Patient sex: F
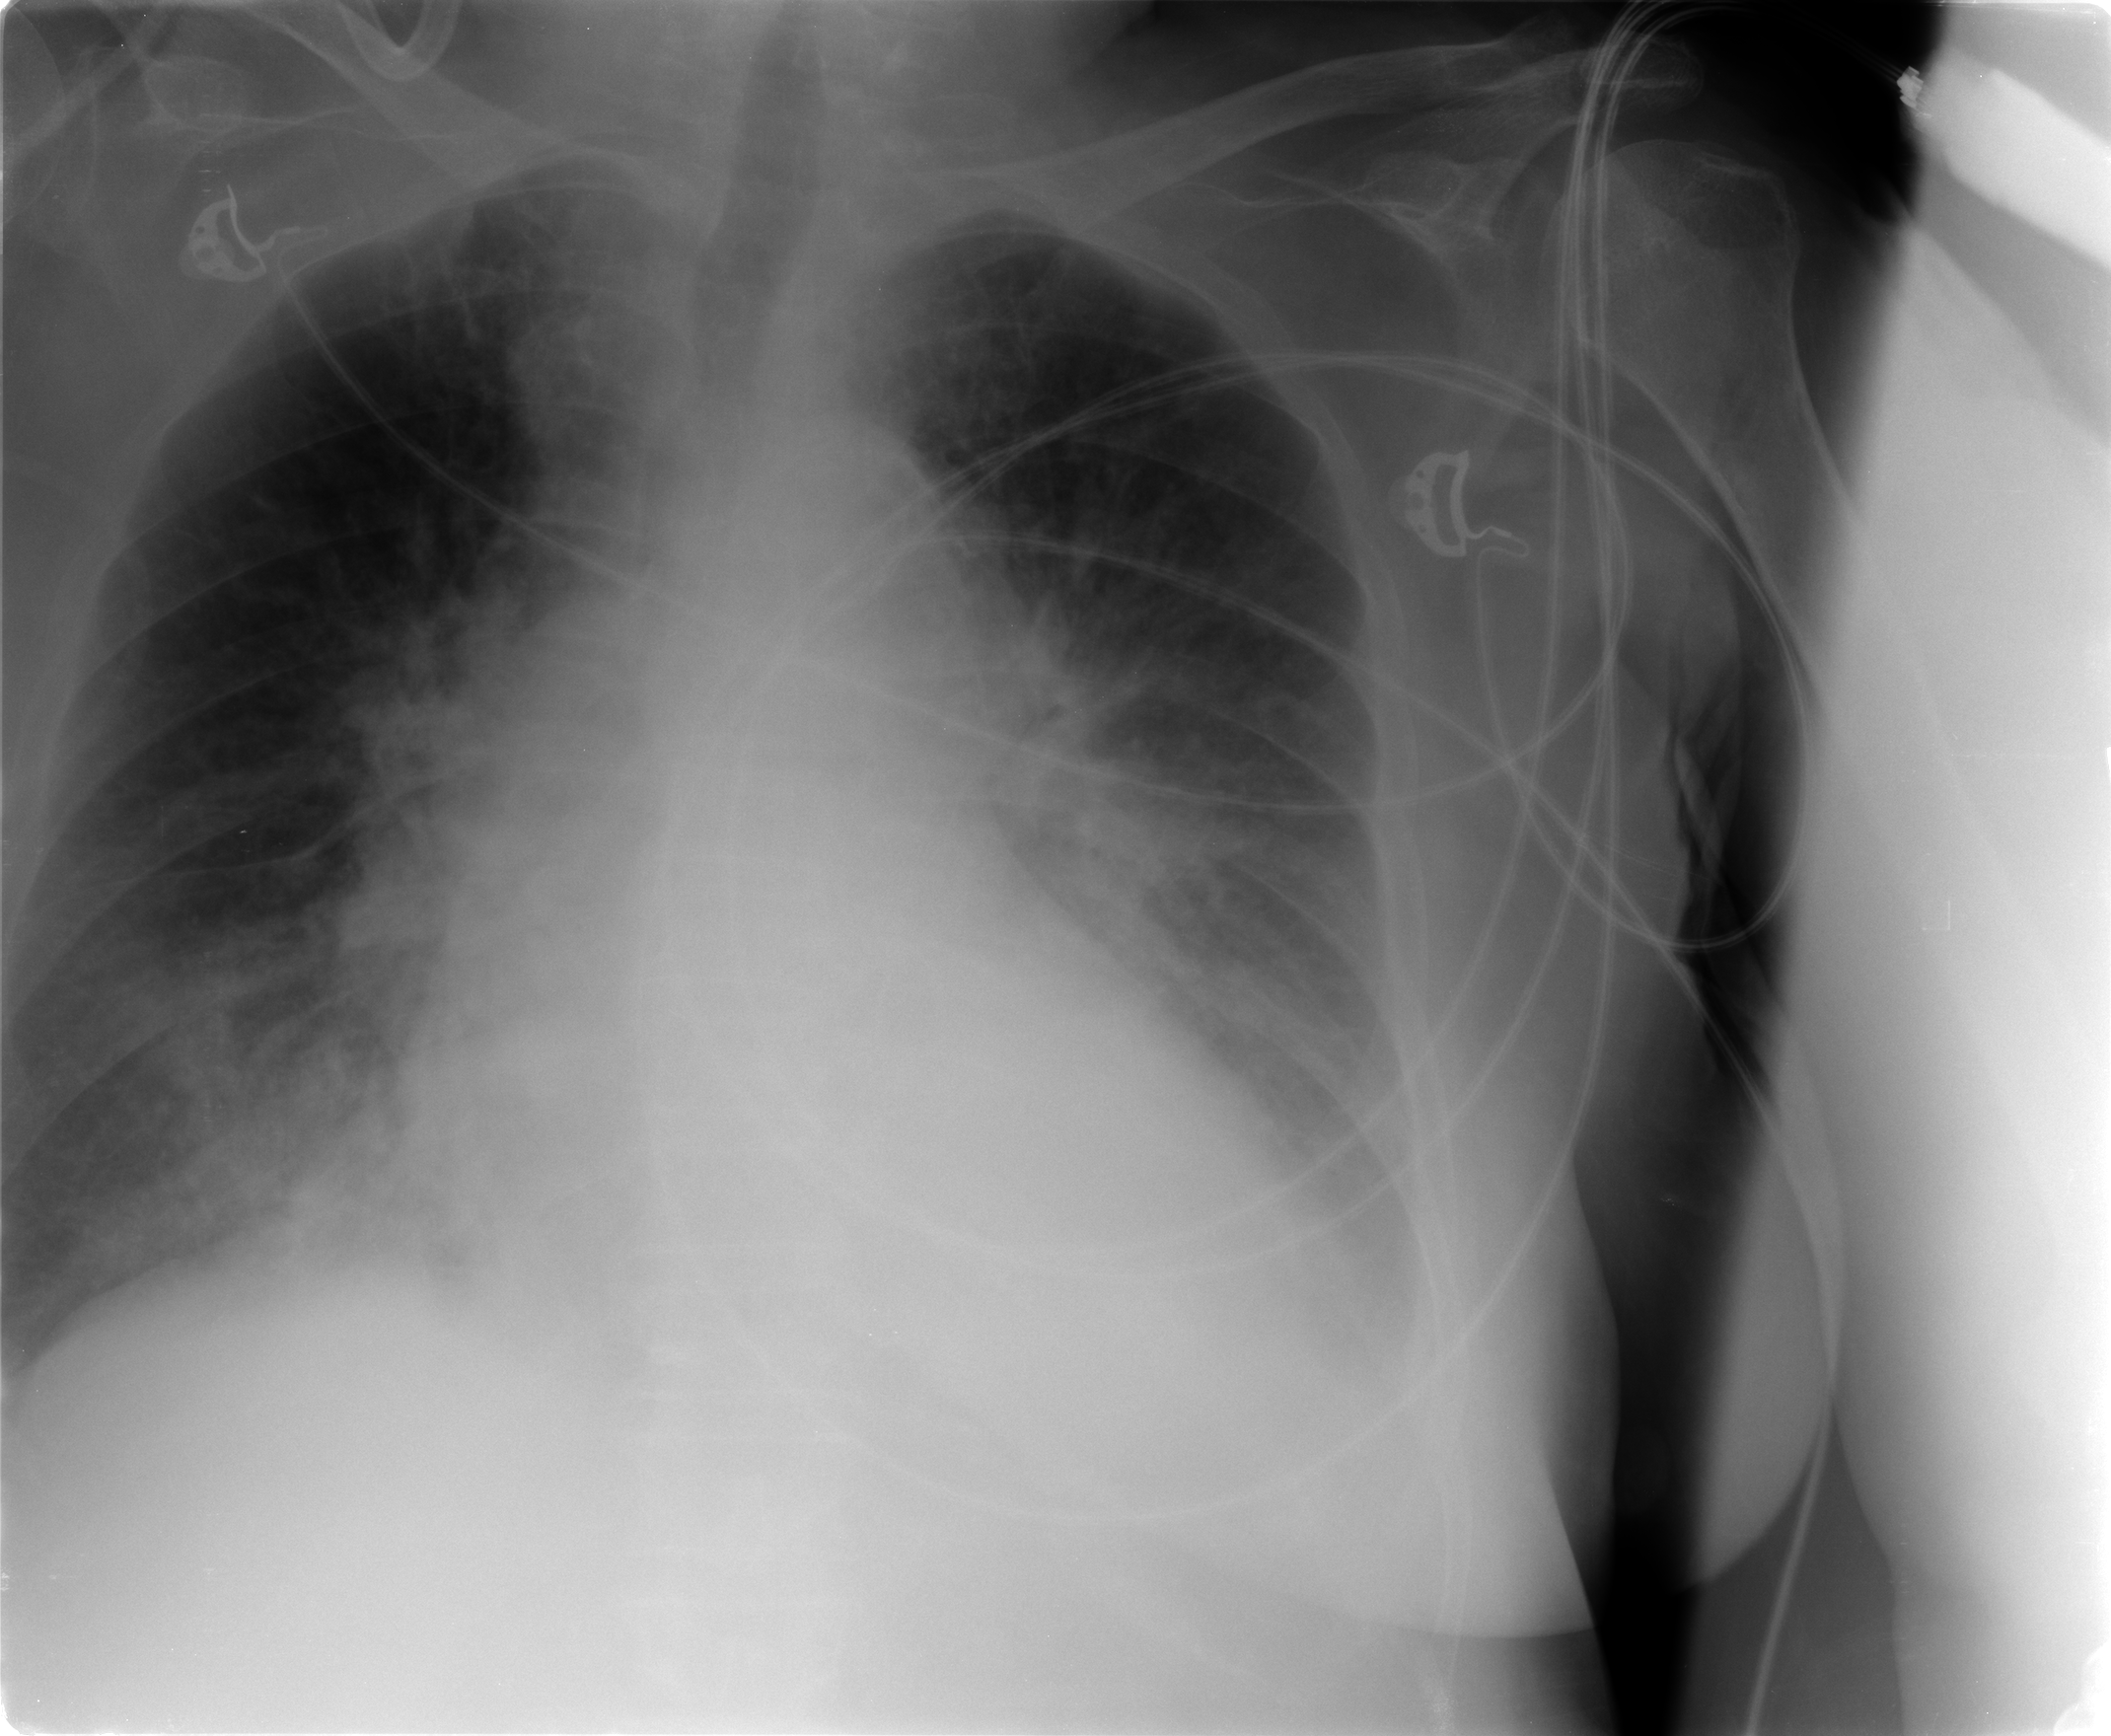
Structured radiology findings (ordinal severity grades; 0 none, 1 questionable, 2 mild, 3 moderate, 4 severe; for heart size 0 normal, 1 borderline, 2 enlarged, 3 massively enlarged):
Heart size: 2
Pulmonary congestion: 3
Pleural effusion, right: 1
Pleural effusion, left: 2
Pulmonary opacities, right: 2
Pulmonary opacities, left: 2
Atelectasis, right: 2
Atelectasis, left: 2